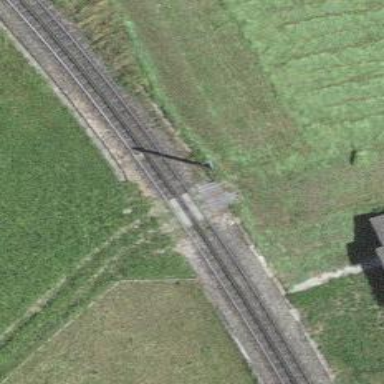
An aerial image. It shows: Level crossing along the railway.